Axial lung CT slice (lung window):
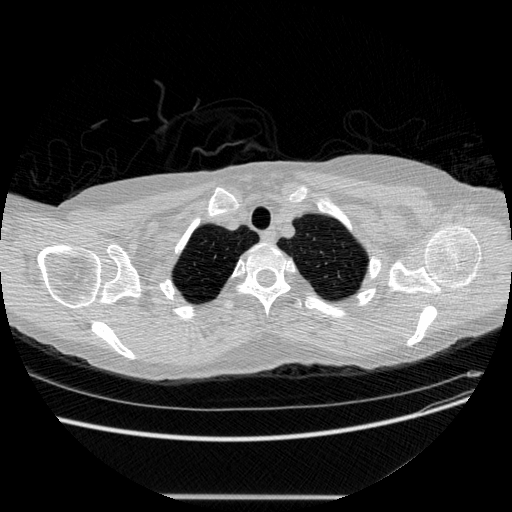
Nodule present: no